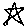
Label: star